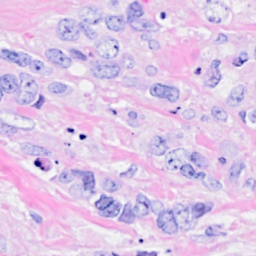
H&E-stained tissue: Breast